Question: is there any way to remove the red marked "select column" from an dojo grid?

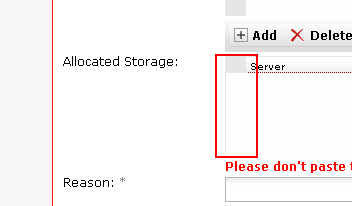
Answer: This specific column is used to display the row selector to select rows. To disable that, just set the 'rowSelector' property of the grid to 'false'.
For example,
'''
var grid = new dojox.grid.DataGrid({rowSelector:false}, node);
'''